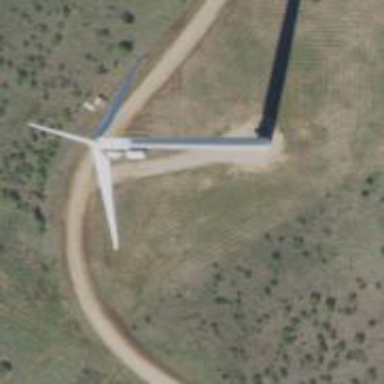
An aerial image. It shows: Wind generator powered by horizontal axis wind turbine.